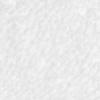
Label: no_change